Question: I have trouble to build the following in CSS.

The problem is that I did not get the green box to the full size of the yellow container as shown in the image. Also, if the label is to long it should not break the structure.
I tried:
'''
<div id="c1">
<div id="c2">test</div>
<div id="c3">test</div>
</div>
'''
My css:
'''
#c1 {
background-color: yellow;
width: 400px;
height: 50px;
}
#c2 {
width: 30px;
height: 30px;
margin: 10px;
background-color: blue;
display: inline-block;
}
#c3 {
background-color: green;
display: inline-block;
height: 30px;
}
'''
Here is a JsFiddle I made: <URL>
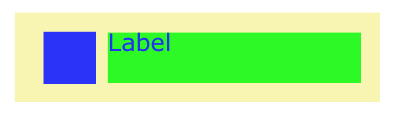
Answer: You have a few choices- you must either give c2 and c3 specific widths, or use the CSS table model.
<URL>
HTML
'''
<div class='table'>
<div class='row'>
<div class='cell'>Something quite long</div>
<div class='cell'>
here is some moreSomething quite long that should exceed the table cell.Something quite long that should exceed the table cell.
</div>
</div>
</div>
'''
CSS
'''
.table{
margin:0;
padding:0;
display:table;
table-layout: fixed;
width:100%;
max-width:100%;
}
.row{
display:table-row;
}
.cell{
display:table-cell;
border:6px solid yellow;
}
.cell:first-child{
width:30px;
background:blue;
overflow:hidden;
}
.cell:last-child{
white-space: nowrap;
overflow:hidden;
text-overflow: ellipsis;
background:green;
}
'''